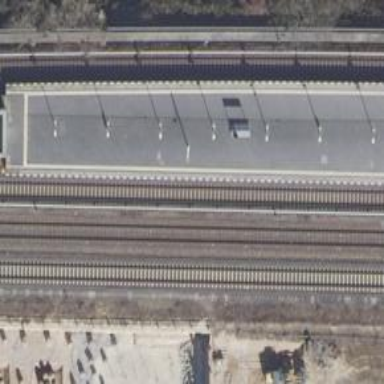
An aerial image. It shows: Light rail electrified railway.